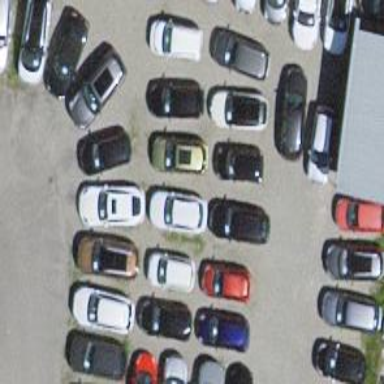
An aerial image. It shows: Shop that sells cars.